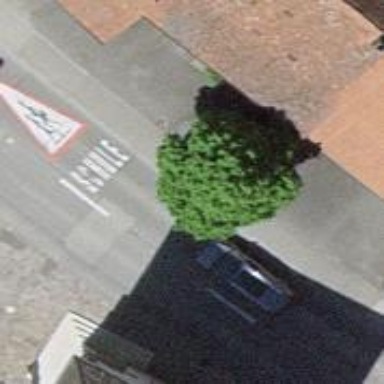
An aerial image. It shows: Bus stop with platform for public transport.